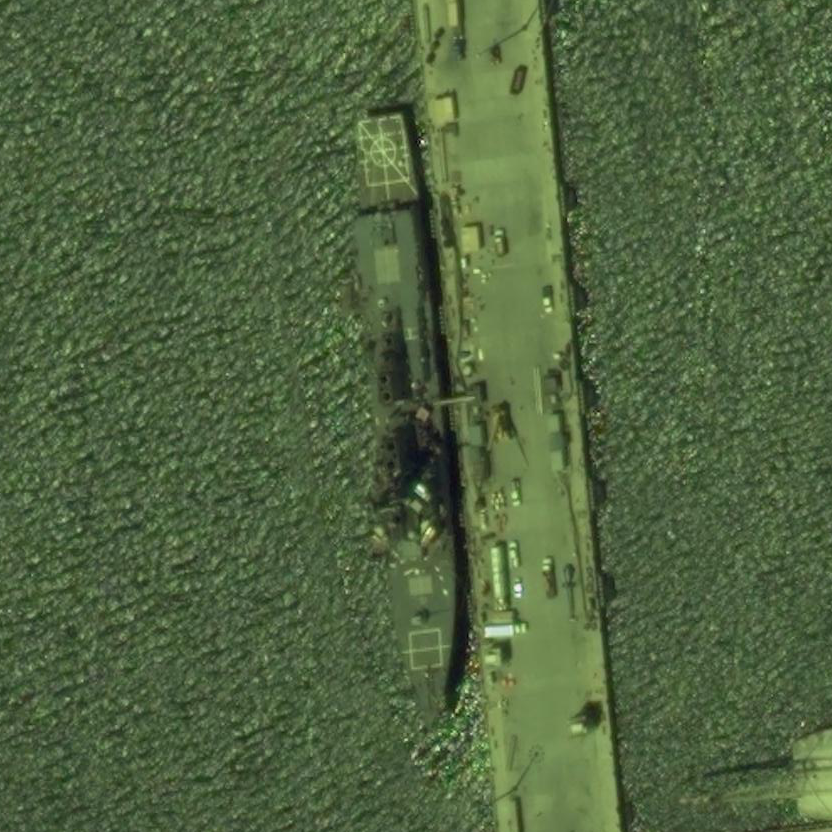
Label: Arleigh_Burke-class_destroyer